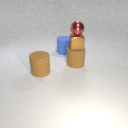
large brown rubber cylinder below small red metal sphere